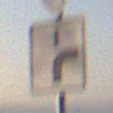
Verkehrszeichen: VerlaufVorfahrtsstrasse8
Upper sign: Vorfahrtsstrasse
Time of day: SunriseSunset
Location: Outdoor (Nature)
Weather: PartlyCloudy
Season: NotSpecified
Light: Natural